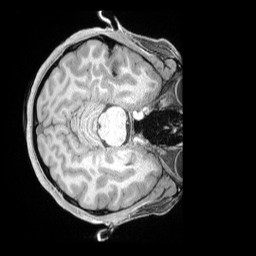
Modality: T1w
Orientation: axial
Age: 35
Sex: female
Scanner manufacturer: siemens
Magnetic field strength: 3 T
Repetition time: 2 s
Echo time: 0.00211 s